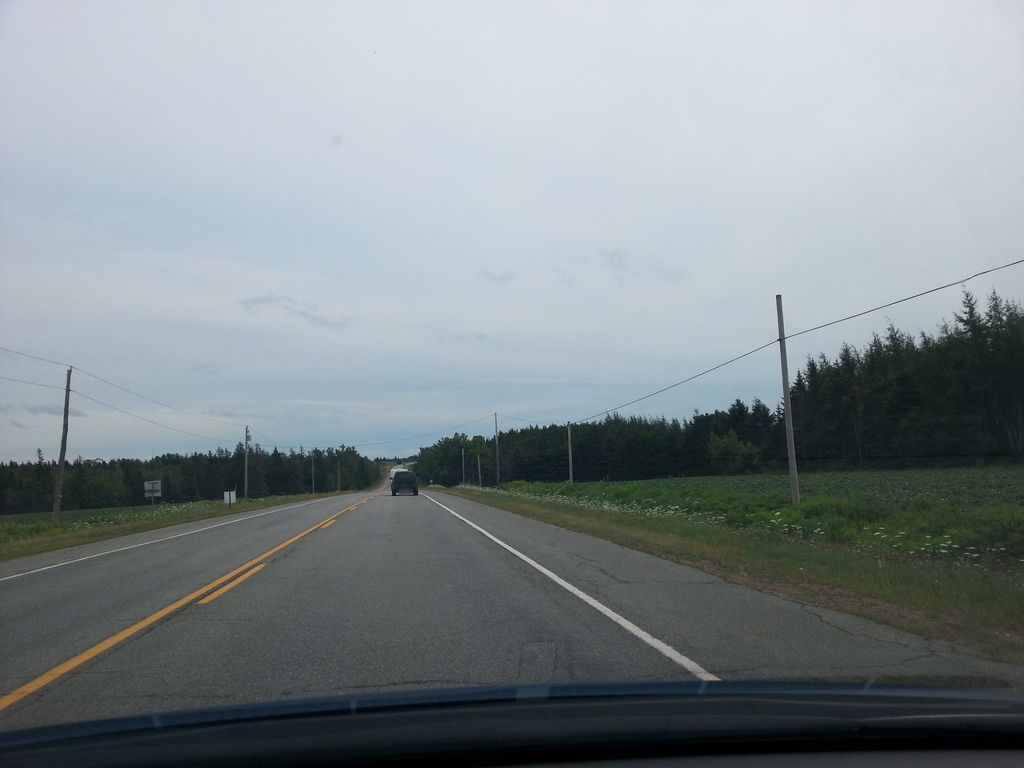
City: charlottetown